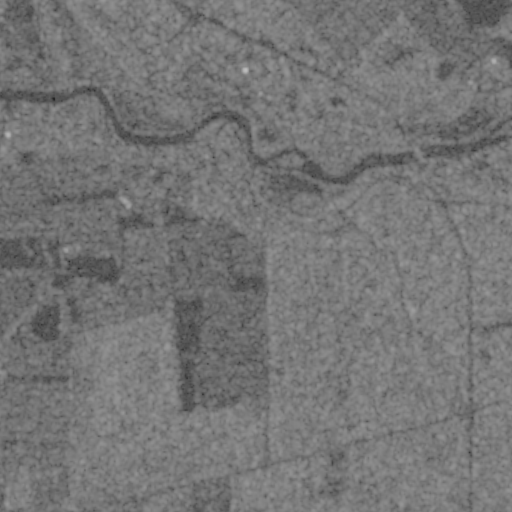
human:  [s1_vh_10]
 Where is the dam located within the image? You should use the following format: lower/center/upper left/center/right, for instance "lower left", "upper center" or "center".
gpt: The dam is located in the upper right of the image.
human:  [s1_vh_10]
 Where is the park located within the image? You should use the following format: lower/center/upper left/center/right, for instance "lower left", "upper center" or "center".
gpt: The park is located in the upper center of the image.
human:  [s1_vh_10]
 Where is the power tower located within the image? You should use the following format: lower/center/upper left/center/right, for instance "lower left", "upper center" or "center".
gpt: There is no power tower in the image.

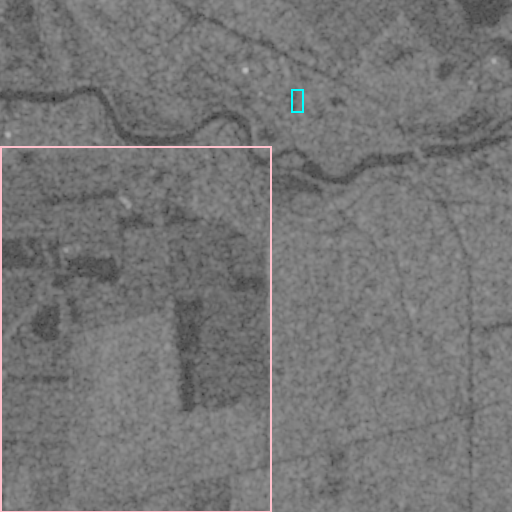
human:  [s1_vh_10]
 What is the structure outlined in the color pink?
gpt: The structure outlined in pink is a crop field.
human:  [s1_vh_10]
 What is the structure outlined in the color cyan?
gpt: The structure outlined in cyan is a park.
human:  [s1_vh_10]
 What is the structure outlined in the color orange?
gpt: There is no orange outline.